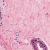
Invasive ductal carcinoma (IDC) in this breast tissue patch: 0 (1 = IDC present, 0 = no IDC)